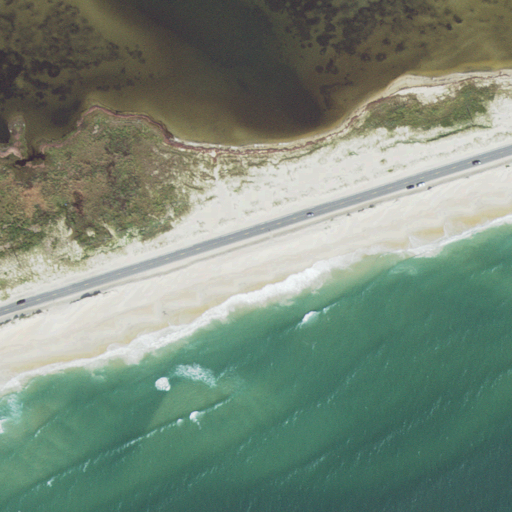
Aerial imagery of mountain in North Carolina named Bare Hill containing open water, herbaceous wetlands, barren land, medium intensity development, high intensity development, low intensity development, and woody wetlands